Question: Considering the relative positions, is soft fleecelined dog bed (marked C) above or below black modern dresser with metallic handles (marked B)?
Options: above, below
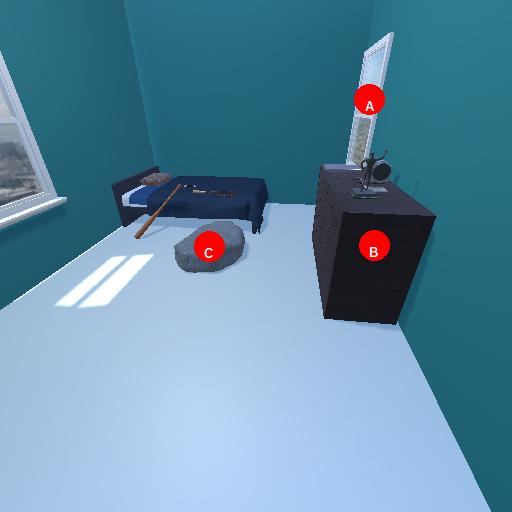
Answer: above